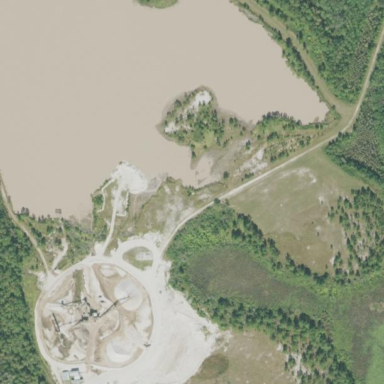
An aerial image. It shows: Quarry area.